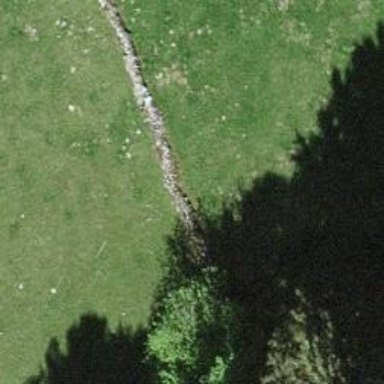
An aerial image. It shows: Wall barrier.